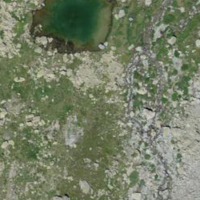
EUNIS habitat code: 31
Species observed at this site:
Empetrum nigrum